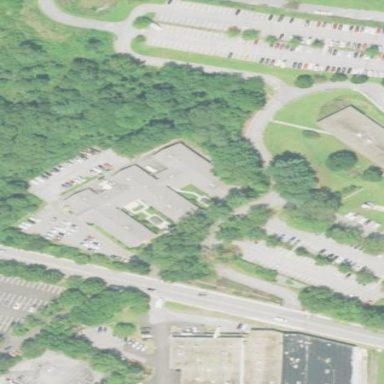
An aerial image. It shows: Nursing home.